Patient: sex F, age 60
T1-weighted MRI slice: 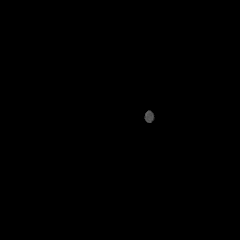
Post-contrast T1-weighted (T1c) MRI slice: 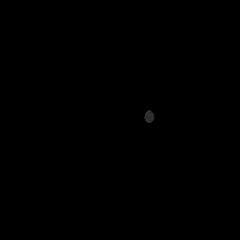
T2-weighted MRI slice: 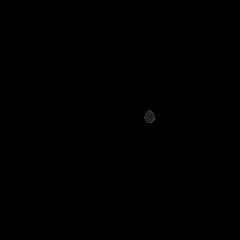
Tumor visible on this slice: no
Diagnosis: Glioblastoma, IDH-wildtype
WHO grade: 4